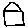
Label: house